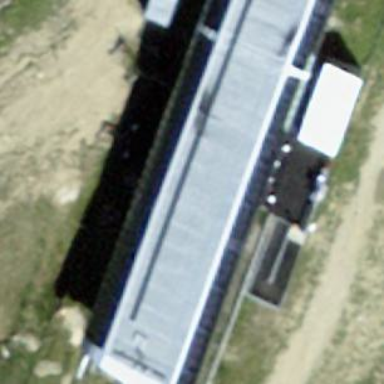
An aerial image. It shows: View of roof of building.